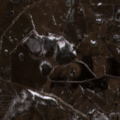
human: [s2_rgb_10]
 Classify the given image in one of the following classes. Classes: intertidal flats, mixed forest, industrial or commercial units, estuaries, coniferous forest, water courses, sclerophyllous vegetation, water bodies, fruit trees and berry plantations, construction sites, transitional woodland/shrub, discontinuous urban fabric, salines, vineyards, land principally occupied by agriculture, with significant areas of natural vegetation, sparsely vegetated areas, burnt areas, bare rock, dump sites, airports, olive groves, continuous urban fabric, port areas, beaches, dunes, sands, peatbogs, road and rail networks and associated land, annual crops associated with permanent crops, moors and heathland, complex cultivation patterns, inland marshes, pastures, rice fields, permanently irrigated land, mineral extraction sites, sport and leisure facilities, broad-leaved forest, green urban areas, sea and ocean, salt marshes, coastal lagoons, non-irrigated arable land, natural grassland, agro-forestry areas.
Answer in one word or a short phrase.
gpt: discontinuous urban fabric, non-irrigated arable land, pastures, complex cultivation patterns